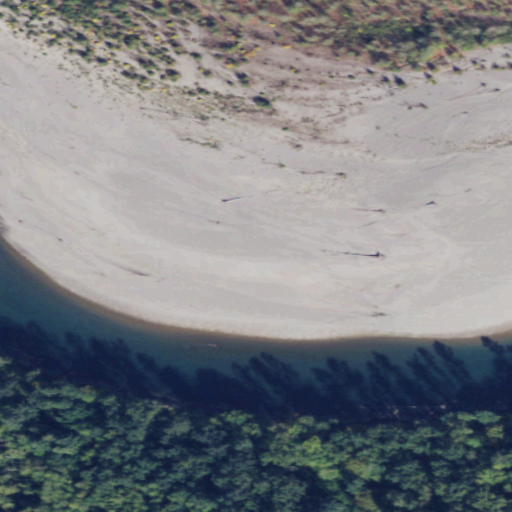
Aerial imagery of island in Washington named Ross Island containing open water, grassland, deciduous forest, mixed forest, barren land, and herbaceous wetlands